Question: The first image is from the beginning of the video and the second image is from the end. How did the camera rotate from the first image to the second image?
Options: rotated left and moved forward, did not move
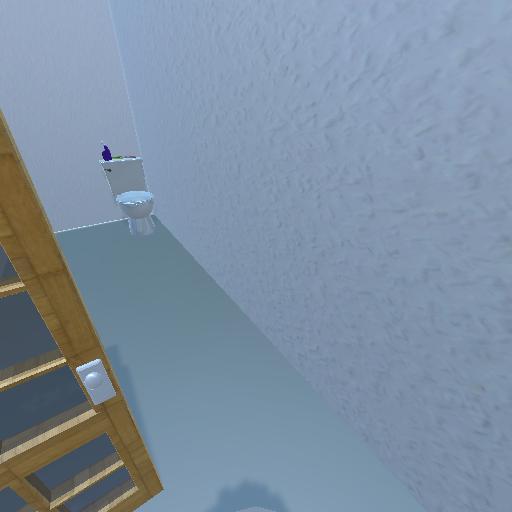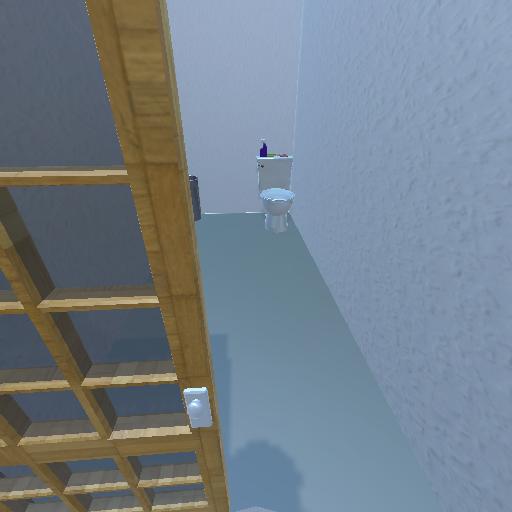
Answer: rotated left and moved forward